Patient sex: F
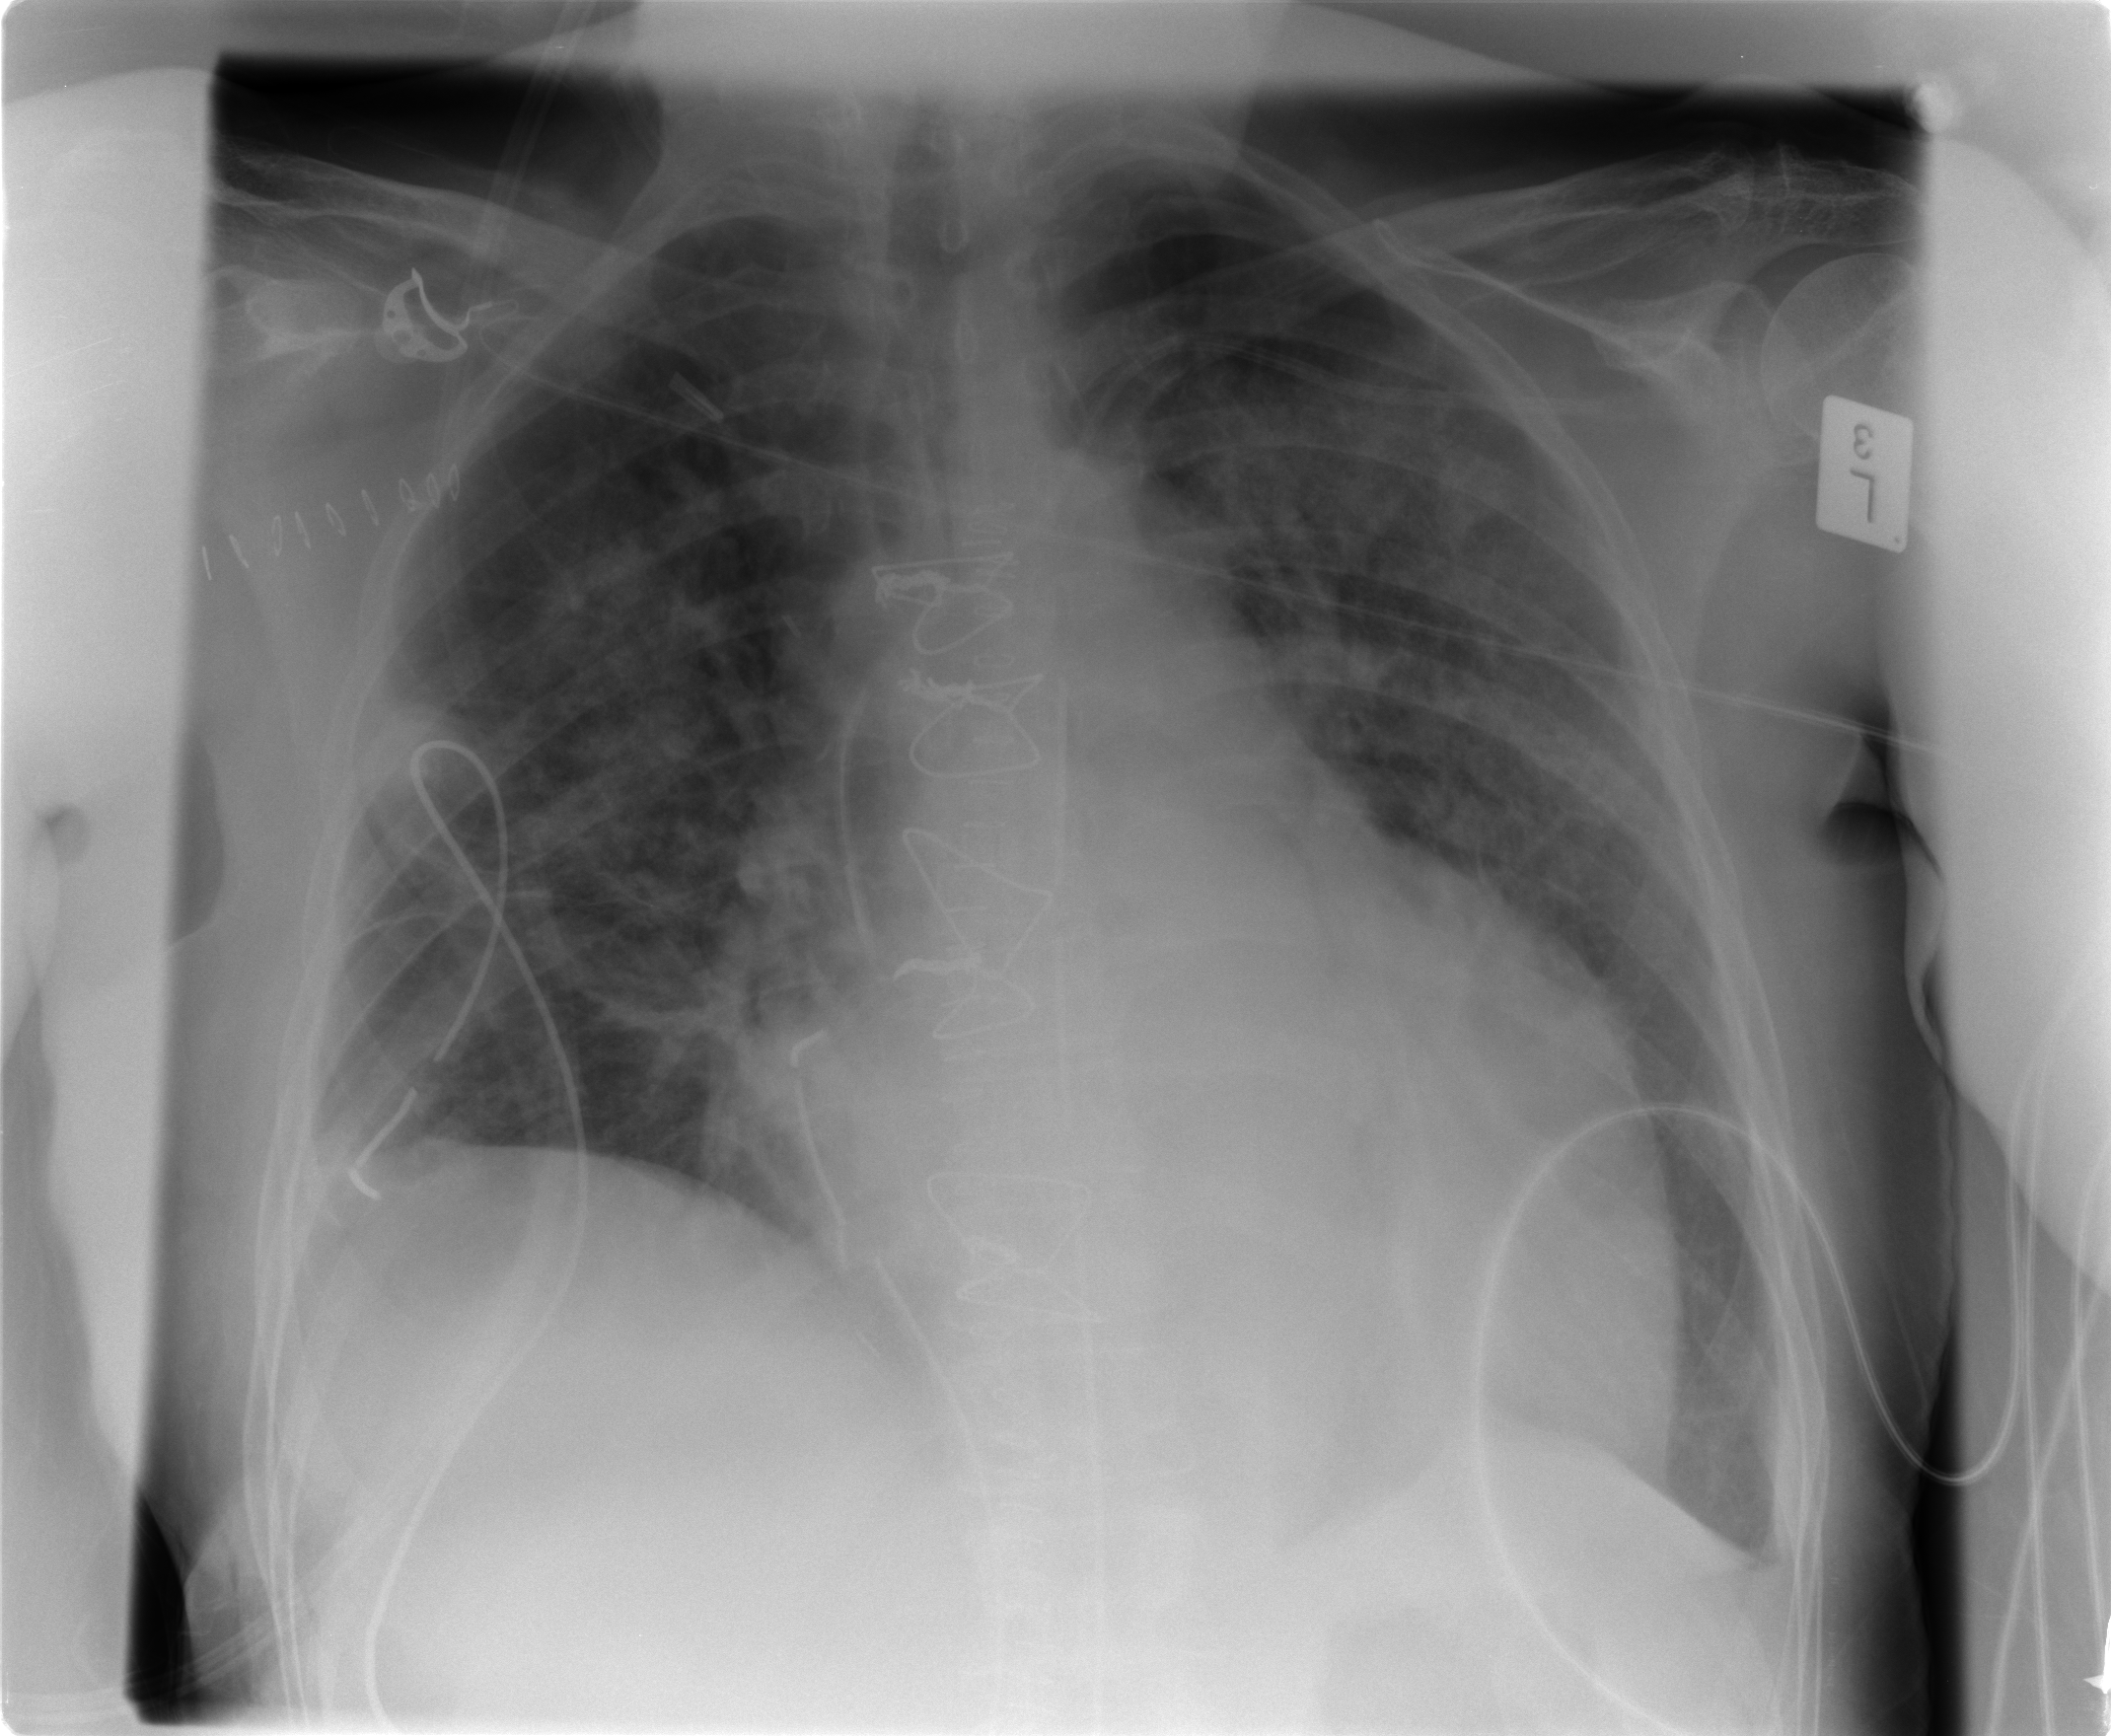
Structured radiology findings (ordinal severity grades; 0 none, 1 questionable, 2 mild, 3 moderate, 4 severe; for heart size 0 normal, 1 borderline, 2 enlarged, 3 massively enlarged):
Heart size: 2
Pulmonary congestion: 2
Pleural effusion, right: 0
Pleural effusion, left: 2
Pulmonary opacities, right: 2
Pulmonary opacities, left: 3
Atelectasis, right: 2
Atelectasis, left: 2